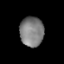
Tissue: lung
Cell type: Epithelial cells
Senescence score: 0.2002
Nuclear area (px): 695
Mean DAPI intensity: 125.942